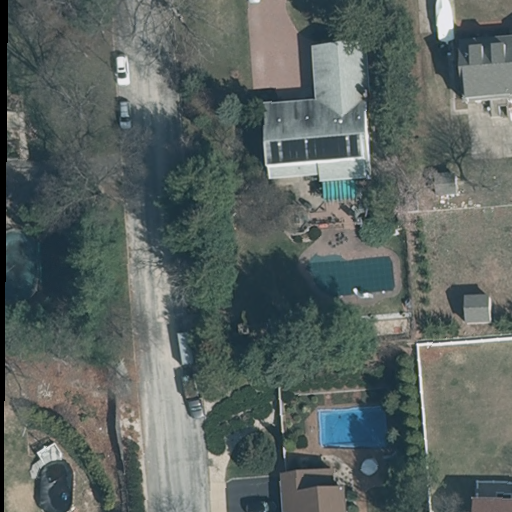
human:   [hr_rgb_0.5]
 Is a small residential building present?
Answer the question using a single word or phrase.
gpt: yes

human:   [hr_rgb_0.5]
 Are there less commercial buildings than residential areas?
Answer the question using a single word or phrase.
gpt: yes

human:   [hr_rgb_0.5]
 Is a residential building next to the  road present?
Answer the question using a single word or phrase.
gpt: yes

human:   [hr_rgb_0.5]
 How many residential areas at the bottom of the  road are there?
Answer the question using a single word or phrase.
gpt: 0

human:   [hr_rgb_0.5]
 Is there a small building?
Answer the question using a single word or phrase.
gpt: yes

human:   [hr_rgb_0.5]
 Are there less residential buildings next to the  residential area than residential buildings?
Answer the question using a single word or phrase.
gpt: no

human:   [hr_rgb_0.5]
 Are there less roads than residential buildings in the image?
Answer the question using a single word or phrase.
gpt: yes

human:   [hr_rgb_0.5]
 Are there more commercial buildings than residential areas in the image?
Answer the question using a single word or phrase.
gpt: no

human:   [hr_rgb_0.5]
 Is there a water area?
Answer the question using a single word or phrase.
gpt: no

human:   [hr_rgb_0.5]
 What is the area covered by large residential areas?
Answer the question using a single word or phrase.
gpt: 10639m2

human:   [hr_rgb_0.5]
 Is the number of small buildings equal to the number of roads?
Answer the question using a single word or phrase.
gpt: no

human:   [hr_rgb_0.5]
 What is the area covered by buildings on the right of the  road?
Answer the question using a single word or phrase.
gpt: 864m2

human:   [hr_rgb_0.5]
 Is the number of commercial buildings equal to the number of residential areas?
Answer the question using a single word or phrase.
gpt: no

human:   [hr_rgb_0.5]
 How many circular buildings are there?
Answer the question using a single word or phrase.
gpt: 0

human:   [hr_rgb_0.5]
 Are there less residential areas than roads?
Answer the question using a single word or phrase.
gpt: no

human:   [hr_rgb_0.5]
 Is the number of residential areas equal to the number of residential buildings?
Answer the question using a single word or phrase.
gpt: no

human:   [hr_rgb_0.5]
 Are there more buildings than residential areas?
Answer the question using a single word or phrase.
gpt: yes

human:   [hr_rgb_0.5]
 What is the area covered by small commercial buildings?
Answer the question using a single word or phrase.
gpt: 0m2

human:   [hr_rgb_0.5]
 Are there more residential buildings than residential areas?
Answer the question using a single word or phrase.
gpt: yes

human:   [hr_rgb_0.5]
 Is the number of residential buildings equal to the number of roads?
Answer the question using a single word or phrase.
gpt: no

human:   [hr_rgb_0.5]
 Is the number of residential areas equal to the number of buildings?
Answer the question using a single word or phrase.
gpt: no

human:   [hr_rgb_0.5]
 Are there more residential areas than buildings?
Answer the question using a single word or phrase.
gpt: no

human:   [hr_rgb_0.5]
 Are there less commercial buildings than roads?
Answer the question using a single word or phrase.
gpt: yes

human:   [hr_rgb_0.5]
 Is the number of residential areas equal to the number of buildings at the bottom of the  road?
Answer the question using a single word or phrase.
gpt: no

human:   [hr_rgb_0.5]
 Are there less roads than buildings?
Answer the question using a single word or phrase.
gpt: yes

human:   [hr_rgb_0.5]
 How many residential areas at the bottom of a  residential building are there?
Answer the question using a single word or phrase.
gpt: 0

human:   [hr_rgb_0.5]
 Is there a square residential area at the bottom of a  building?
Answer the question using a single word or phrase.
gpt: no

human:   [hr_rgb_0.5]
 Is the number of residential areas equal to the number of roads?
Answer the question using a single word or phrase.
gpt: yes

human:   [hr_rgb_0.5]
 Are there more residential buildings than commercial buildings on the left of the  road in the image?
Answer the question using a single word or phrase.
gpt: yes

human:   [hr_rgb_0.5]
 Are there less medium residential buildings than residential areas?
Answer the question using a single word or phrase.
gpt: no

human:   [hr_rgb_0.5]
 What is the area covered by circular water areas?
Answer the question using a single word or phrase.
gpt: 0m2

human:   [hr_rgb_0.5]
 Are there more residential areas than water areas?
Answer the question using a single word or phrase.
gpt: yes

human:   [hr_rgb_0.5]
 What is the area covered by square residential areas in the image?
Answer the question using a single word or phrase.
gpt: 0m2

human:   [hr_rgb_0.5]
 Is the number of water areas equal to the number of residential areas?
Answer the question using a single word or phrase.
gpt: no

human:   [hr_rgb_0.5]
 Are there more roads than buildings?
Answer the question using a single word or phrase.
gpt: no

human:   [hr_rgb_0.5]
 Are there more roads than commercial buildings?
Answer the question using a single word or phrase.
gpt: yes